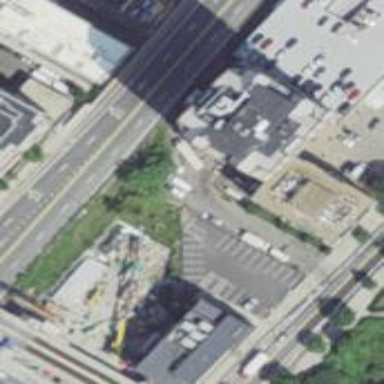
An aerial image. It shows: Part of building is shown in the image.